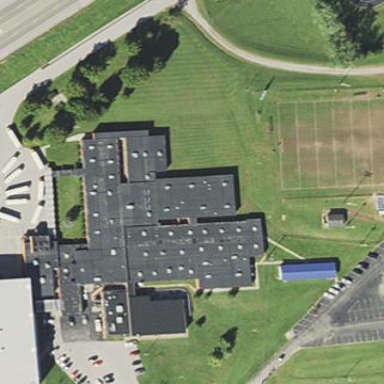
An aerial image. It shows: School building or complex.